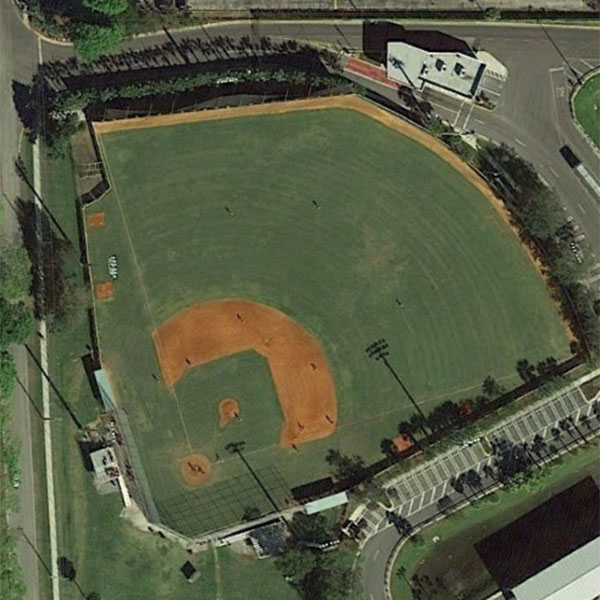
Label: BaseballField